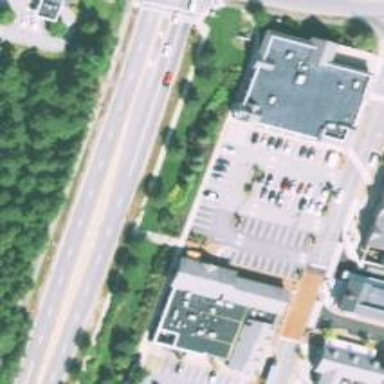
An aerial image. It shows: Parking space is available.